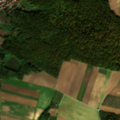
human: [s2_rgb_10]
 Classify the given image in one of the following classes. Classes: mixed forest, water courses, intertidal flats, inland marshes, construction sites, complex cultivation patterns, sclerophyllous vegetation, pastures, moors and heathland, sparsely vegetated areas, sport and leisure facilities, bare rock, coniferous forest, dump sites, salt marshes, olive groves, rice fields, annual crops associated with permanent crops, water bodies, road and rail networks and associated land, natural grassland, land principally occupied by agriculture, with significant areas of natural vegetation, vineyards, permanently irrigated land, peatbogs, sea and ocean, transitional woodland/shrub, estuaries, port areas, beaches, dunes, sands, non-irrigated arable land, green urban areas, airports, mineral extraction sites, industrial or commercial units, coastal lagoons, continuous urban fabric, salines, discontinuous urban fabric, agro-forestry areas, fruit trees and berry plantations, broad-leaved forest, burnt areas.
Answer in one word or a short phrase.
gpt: discontinuous urban fabric, non-irrigated arable land, broad-leaved forest